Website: ulta-beauty
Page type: address-validator
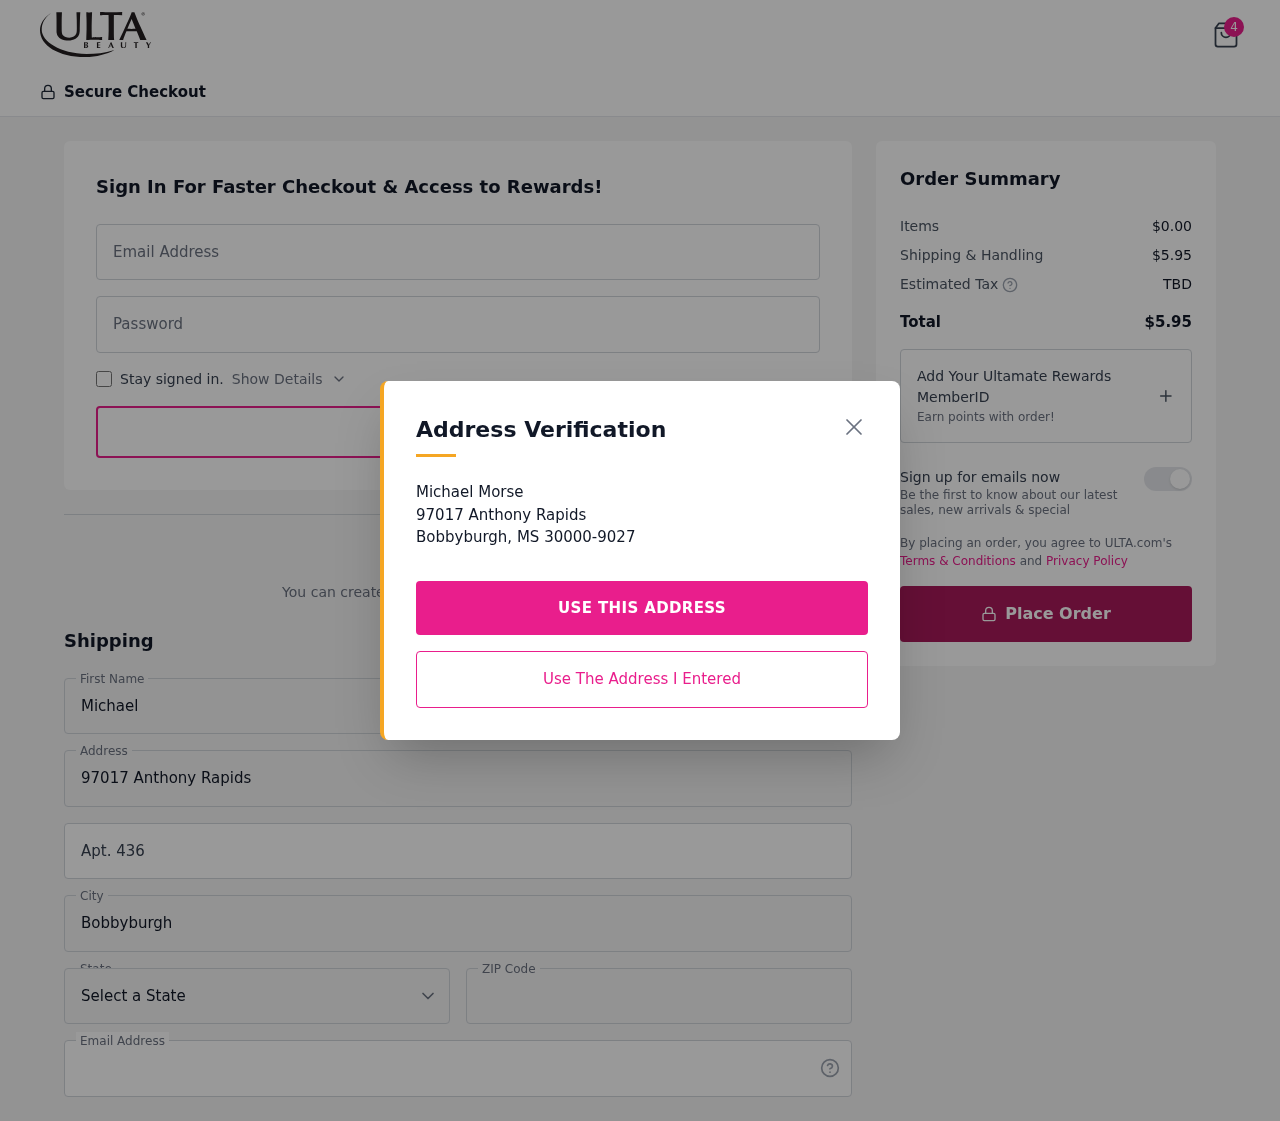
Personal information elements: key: PII_CITY
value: Bobbyburgh
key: PII_EMAIL
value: michael.morse@hotmail.com
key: PII_FIRSTNAME
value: Michael
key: PII_LASTNAME
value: Morse
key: PII_POSTCODE
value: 30000
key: PII_STATE_ABBR
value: MS
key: PII_STREET
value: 97017 Anthony Rapids
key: PII_STREET2
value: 97017 Anthony Rapids
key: PII_STREET2
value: Apt. 436
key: PII_FULLNAME2
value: Michael Morse
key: PII_CITY2
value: Bobbyburgh
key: PII_STATE_ABBR2
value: MS
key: PII_POSTCODE_FULL
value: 30000
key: PII_POSTCODE_EXT
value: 9027
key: PII_POSTCODE_NUMERIC
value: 30000
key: PII_POSTCODE_EXT_NUMERIC
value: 9027
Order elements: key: ORDER_NUM_ITEMS
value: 4
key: ORDER_SUBTOTAL
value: $0.00
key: ORDER_SHIPPING_COST
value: $5.95
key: ORDER_TOTAL
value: $5.95